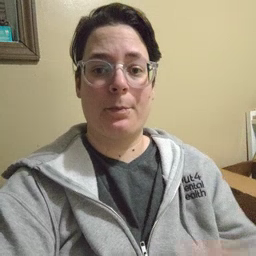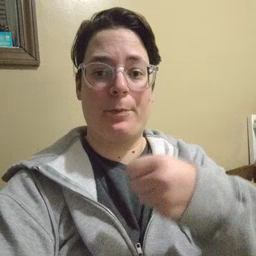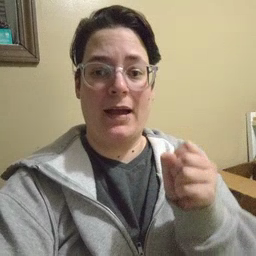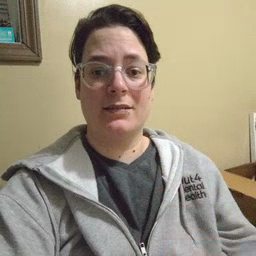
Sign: make